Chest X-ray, PA view. Patient: 64 years old, sex M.
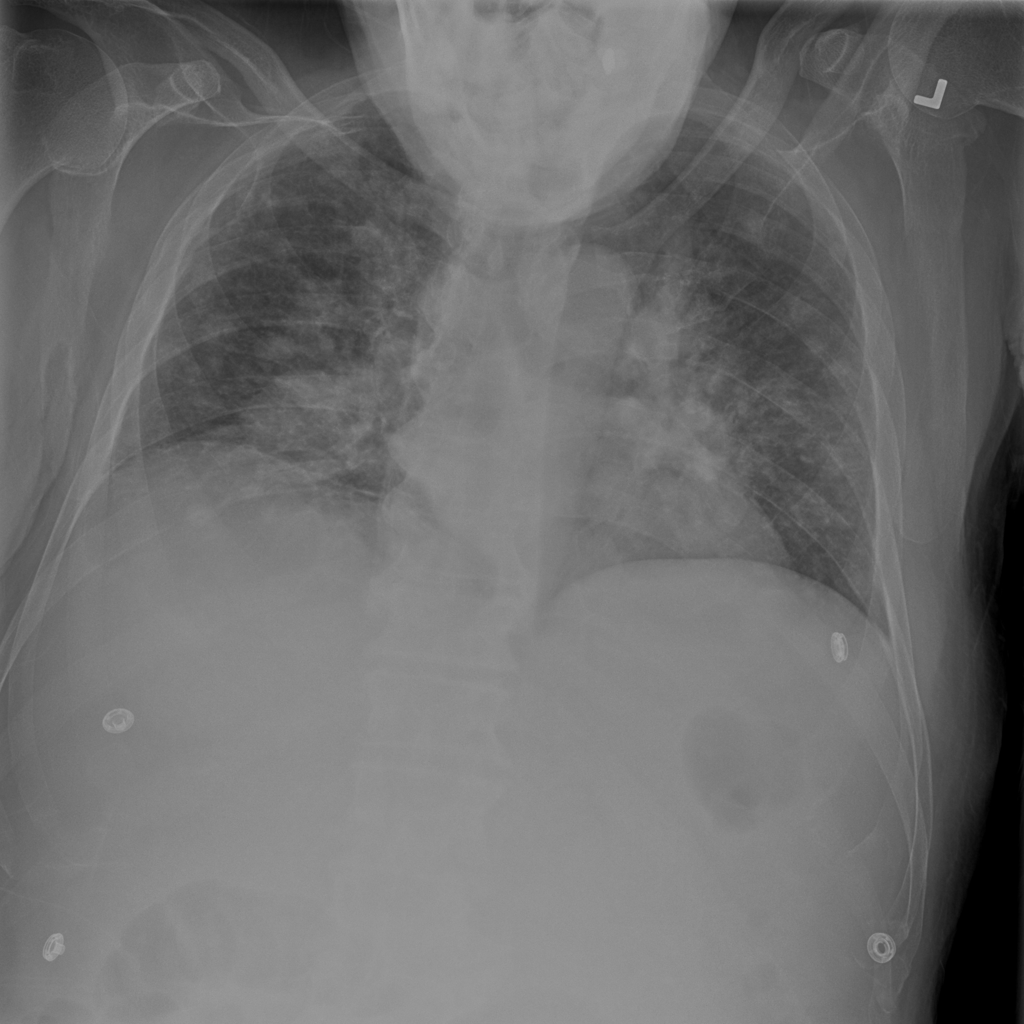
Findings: No Finding